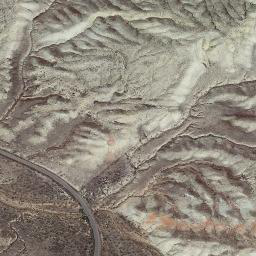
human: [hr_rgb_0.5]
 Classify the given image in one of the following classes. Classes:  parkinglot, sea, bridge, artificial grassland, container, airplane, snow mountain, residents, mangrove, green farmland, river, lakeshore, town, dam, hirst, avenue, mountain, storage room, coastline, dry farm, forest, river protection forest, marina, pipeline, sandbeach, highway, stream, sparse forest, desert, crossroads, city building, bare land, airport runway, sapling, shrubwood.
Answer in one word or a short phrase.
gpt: mountain